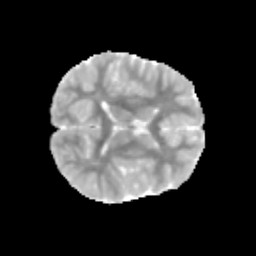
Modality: MD
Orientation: axial
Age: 9
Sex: female
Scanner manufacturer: siemens
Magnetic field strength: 3 T
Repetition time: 3.8 s
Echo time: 0.07 s